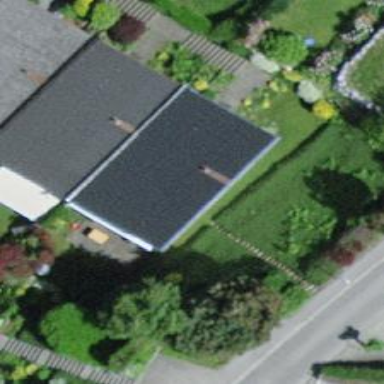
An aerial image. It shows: Terrace building.